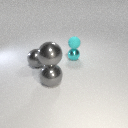
small cyan metal sphere behind large gray metal sphere